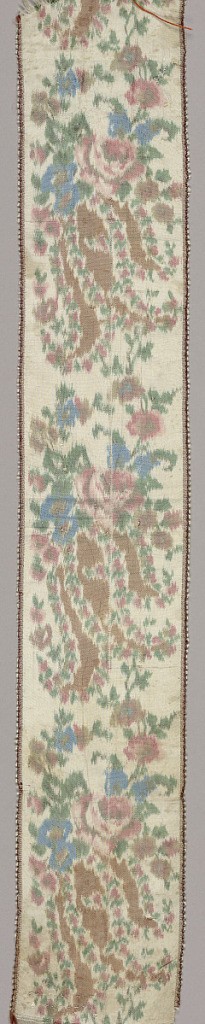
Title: Ribbon
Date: early 19th century
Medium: silk Technique: warp printed
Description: Ivory ground with groups of flowers warp-printed in rose, blue, brown and green. Brown picot edges.